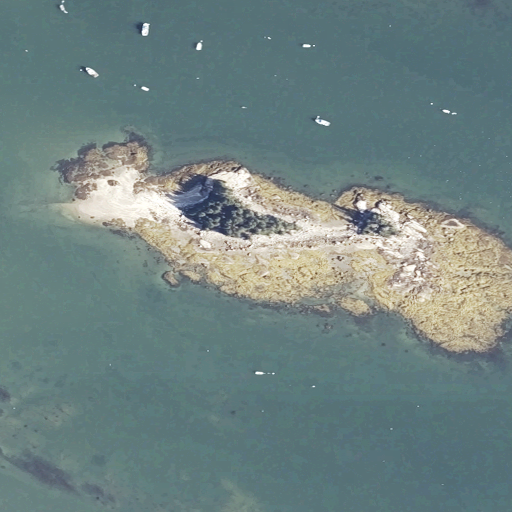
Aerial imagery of island in Maine named Hen Island containing open water, herbaceous wetlands, and barren land